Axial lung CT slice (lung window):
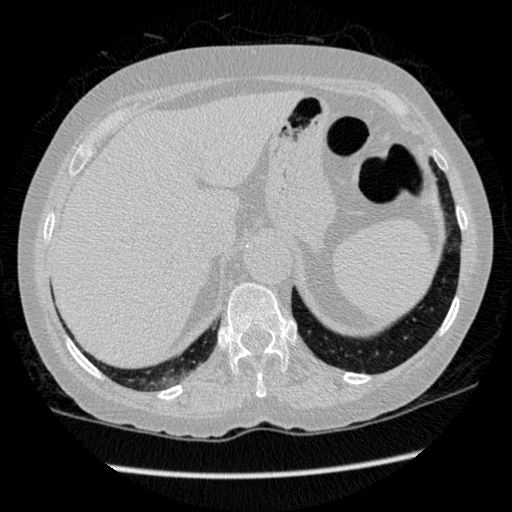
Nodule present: no